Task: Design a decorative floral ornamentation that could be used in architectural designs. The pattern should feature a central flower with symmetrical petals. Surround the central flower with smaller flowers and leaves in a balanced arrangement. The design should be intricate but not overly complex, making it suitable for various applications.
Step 1372:
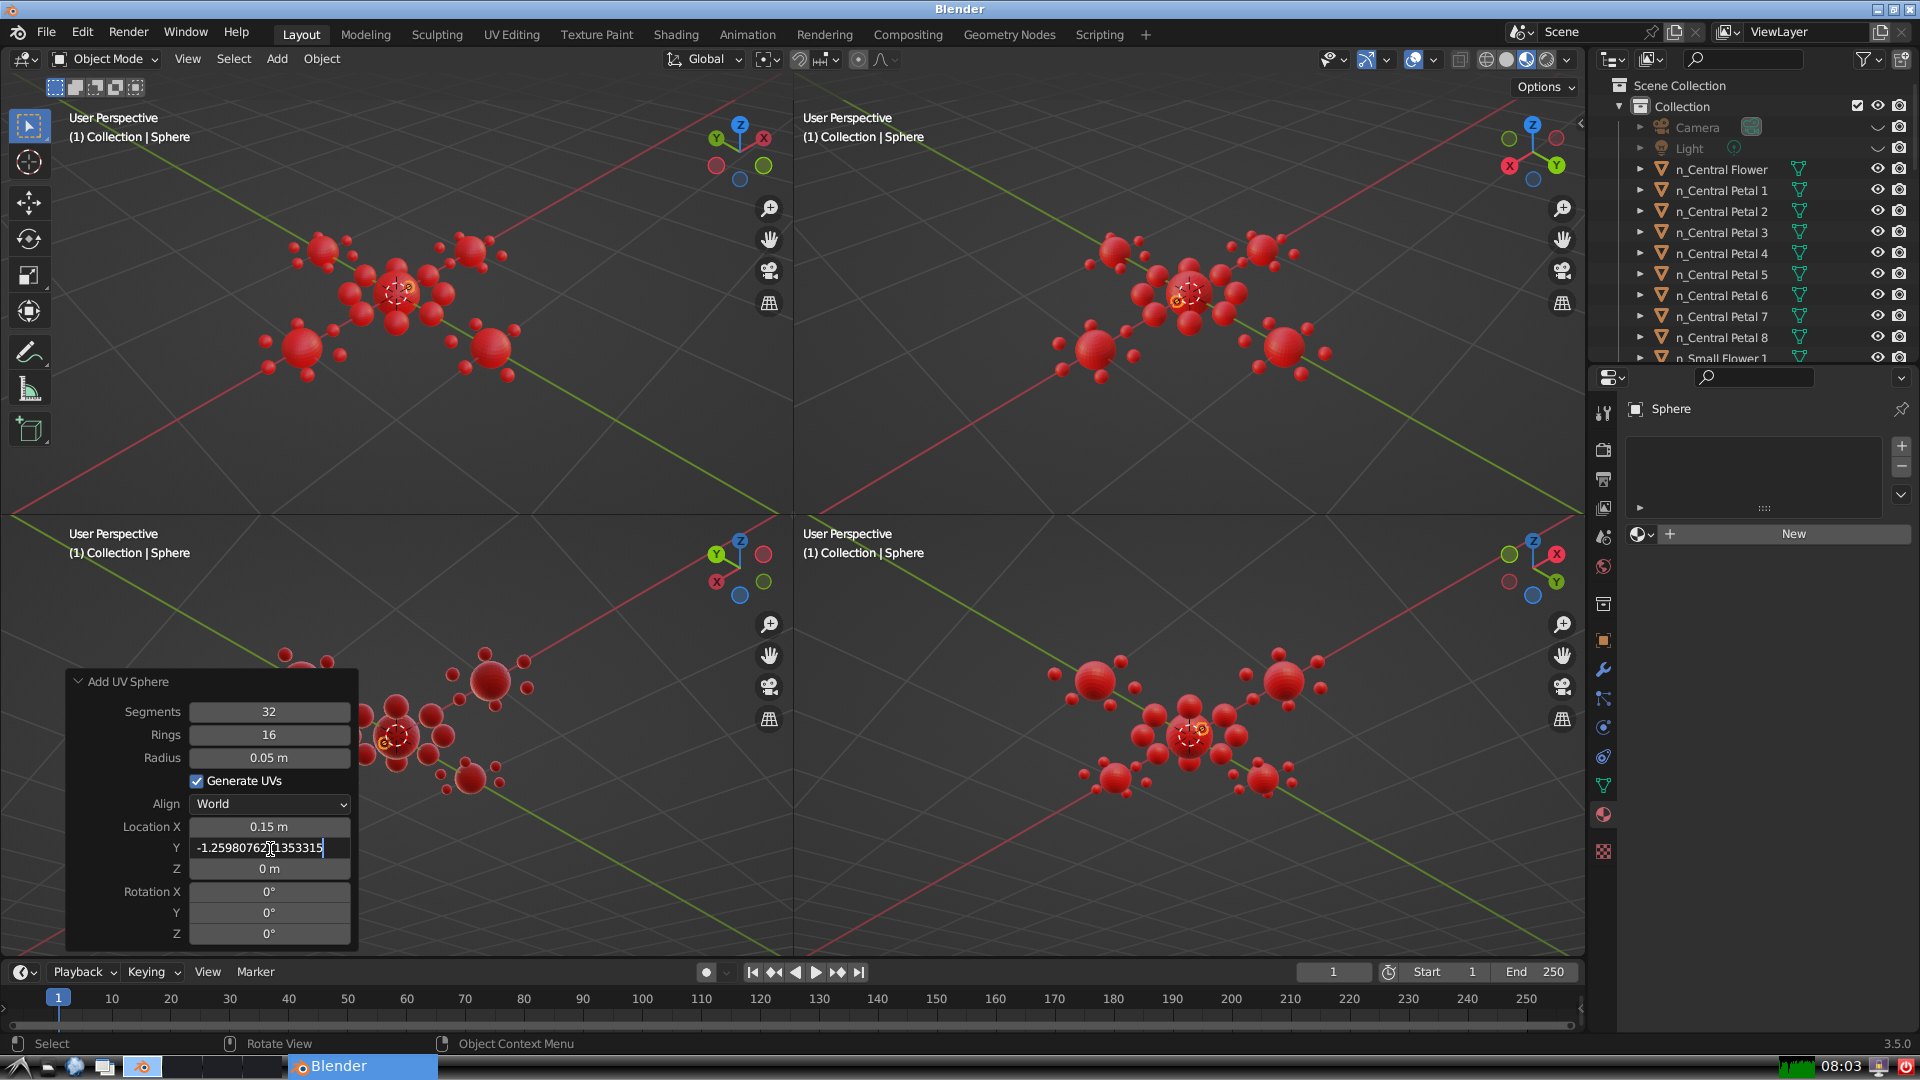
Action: {"key_press": ['Return']}